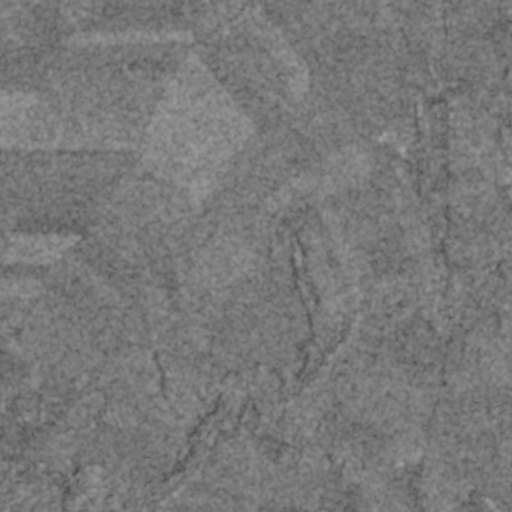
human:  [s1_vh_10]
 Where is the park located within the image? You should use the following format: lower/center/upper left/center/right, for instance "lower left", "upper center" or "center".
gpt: The park is located in the upper right of the image.
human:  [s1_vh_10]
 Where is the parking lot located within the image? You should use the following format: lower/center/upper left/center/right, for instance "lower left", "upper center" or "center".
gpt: The parking lot is located in the upper right of the image.
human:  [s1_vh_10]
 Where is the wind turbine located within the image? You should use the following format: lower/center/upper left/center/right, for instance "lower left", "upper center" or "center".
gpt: The wind turbine is located in the upper left of the image.
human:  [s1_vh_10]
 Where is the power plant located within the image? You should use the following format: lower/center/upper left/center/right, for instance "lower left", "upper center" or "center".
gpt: There is no power plant in the image.

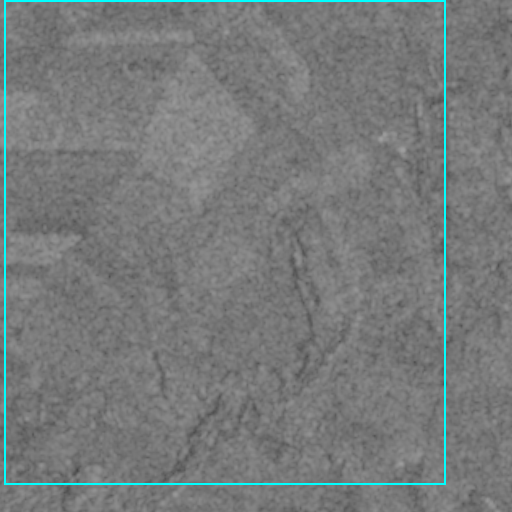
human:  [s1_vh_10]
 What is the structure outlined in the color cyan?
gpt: The structure outlined in cyan is a crop field.
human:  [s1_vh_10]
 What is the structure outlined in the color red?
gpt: There is no red outline.